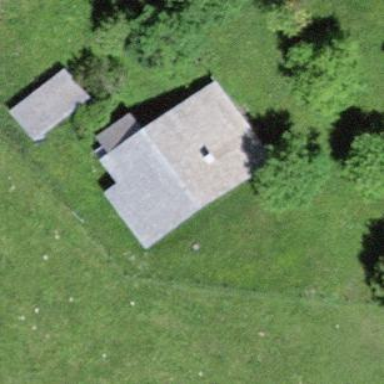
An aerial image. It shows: Cabin is depicted in the image.